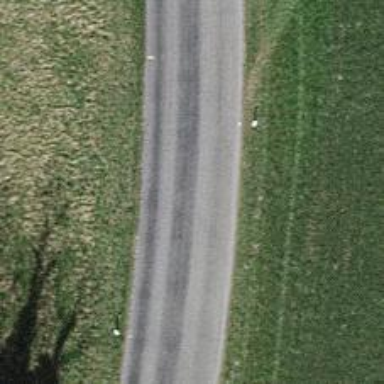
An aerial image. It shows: Tertiary road with asphalt surface.